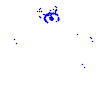
Particle: proton